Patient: sex M, age 29
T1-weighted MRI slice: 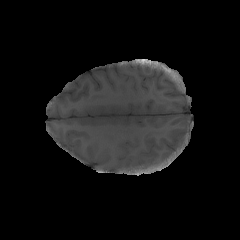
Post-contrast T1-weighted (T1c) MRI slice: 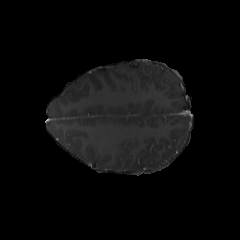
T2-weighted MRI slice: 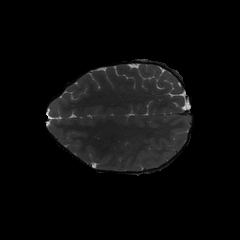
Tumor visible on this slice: no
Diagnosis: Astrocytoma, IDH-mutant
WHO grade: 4